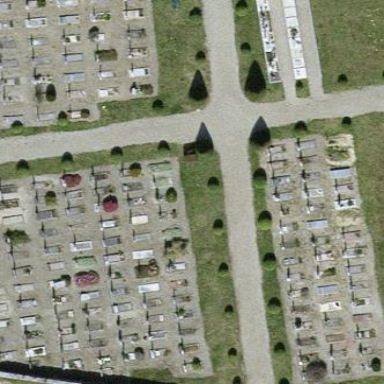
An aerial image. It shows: Cemetery.